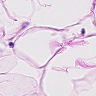
Metastatic tissue present: no